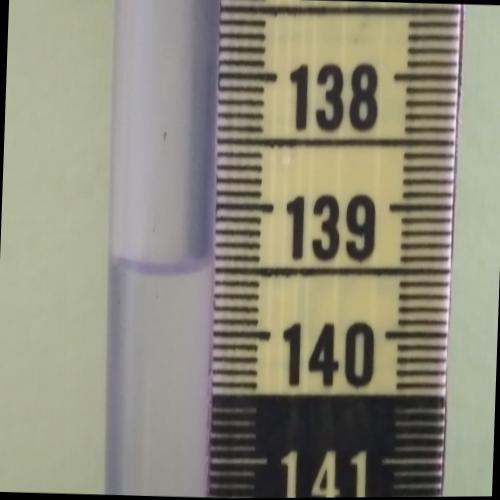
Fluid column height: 139.5 cm